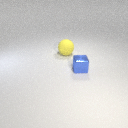
small blue metal cube to the right of large yellow rubber sphere